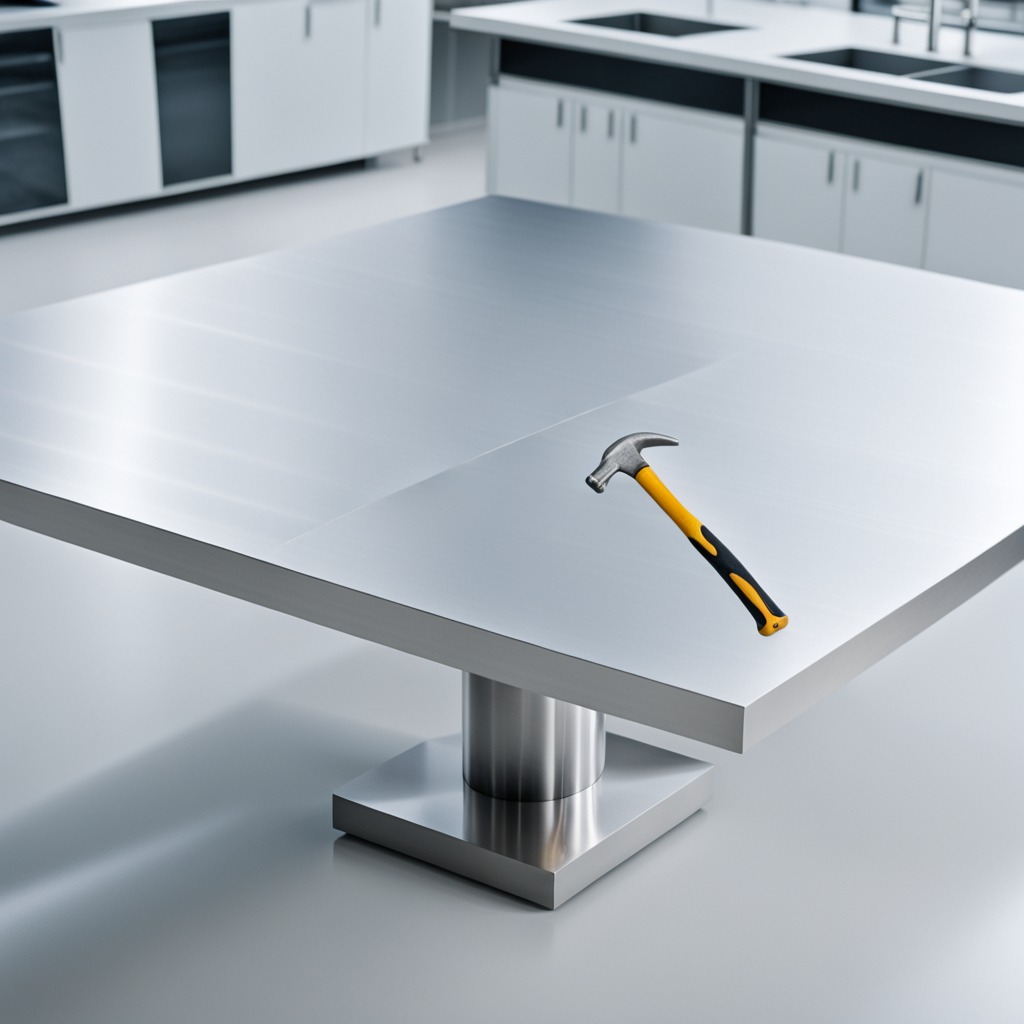
A hammer is lying on the stainless steel table.